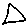
Label: triangle